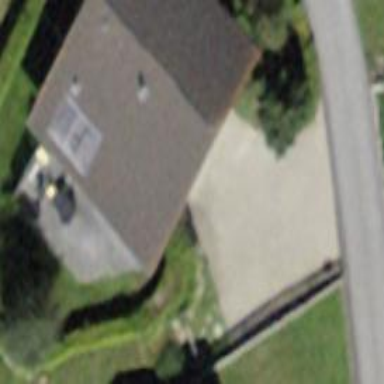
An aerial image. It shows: Detached building.